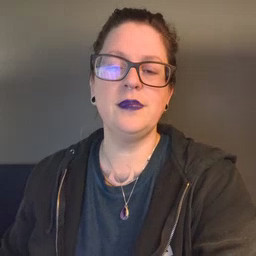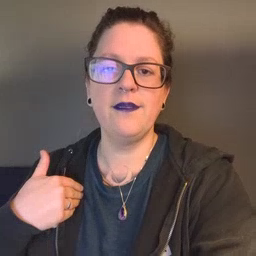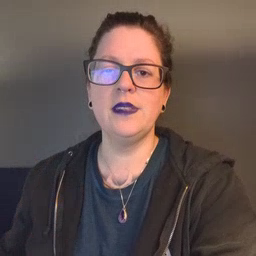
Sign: have